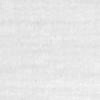
Label: no_change